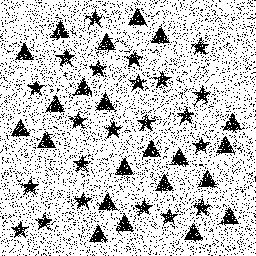
Squares: 0
Triangles: 22
Stars: 22
Total shapes: 44